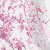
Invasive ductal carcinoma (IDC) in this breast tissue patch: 0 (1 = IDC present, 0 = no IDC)